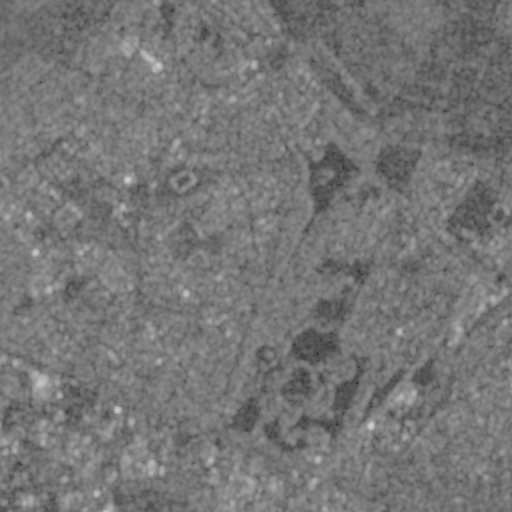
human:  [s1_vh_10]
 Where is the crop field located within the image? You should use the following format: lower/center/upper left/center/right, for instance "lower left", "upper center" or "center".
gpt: The crop field is located in the upper of the image.
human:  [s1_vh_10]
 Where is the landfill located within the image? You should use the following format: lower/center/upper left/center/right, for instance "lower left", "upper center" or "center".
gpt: The landfill is located in the lower left of the image.
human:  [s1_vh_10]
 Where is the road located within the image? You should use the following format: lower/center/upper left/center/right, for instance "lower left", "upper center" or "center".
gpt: There is no road in the image.

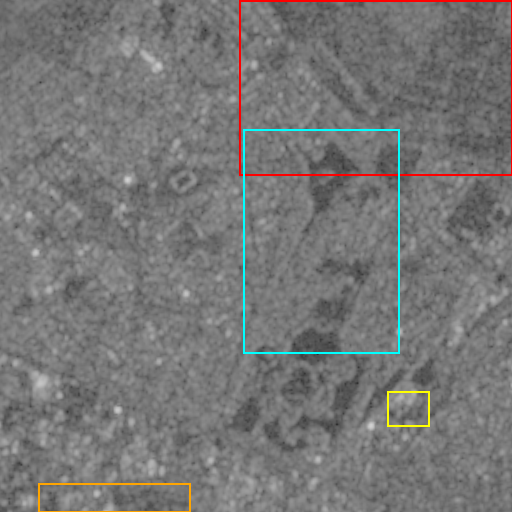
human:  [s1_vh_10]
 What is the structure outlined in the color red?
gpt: The structure outlined in red is a crop field.
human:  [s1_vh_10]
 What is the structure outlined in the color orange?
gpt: The structure outlined in orange is a landfill.
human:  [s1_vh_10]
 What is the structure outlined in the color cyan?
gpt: The structure outlined in cyan is a park.
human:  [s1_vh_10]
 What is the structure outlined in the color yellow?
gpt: The structure outlined in yellow is a parking lot.
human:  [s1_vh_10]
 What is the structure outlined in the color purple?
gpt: There is no purple outline.